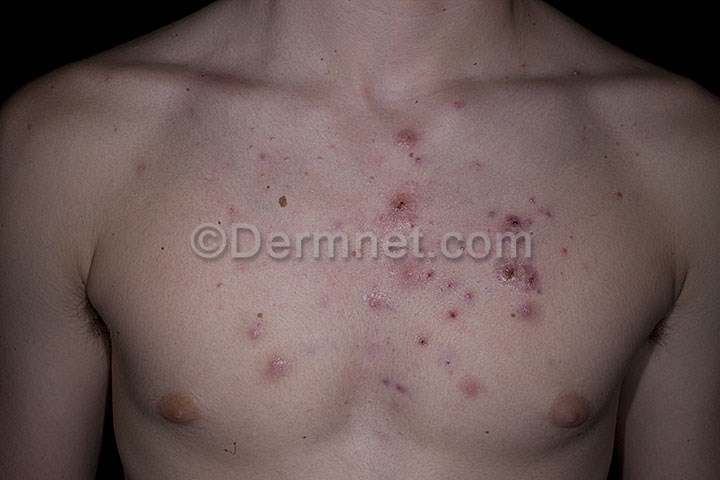
Disease: Acne and Rosacea Photos